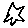
Label: star